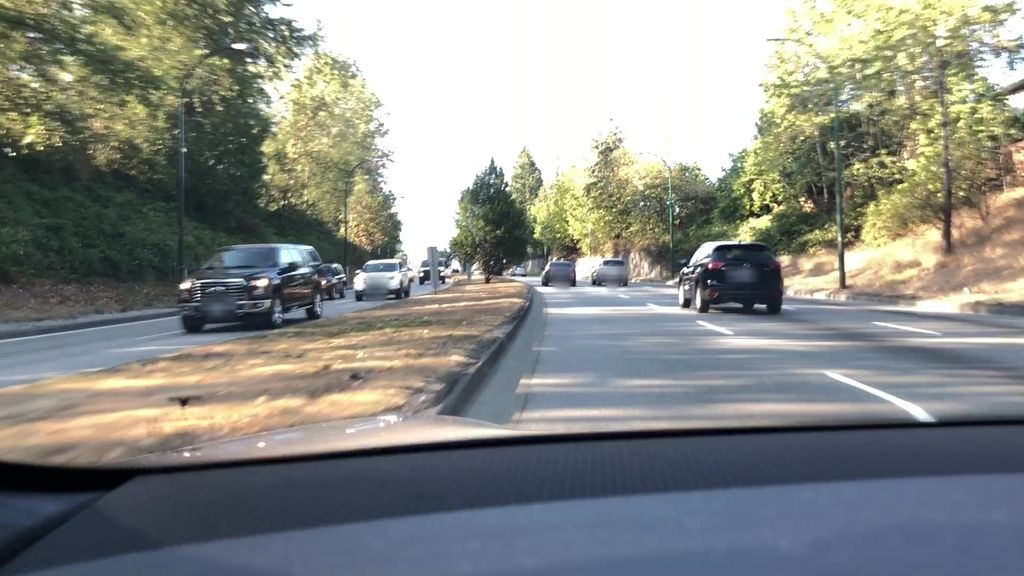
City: vancouver